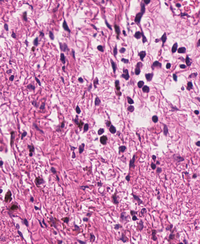
Tumor epithelial tissue: no
Tumor-associated stroma tissue: yes
Normal tissue: no